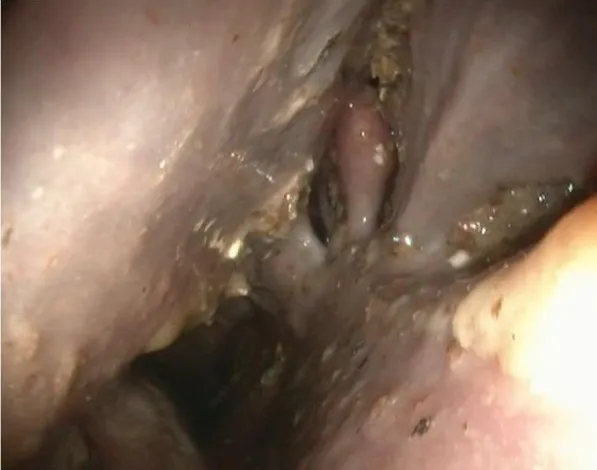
Endoscopic view from the left ventral nasal passage to the left ethmoid: Masticated regurgitated feed in the ethmoid region and ventral nasal passage.
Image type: endoscopy (gi_endoscopy)